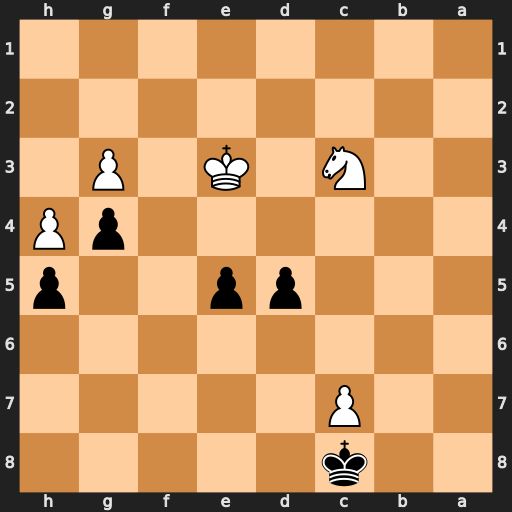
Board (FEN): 2k5/2P5/8/3pp2p/6pP/2N1K1P1/8/8
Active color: b
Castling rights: -
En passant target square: -
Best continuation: d4+ Kd2 dxc3+